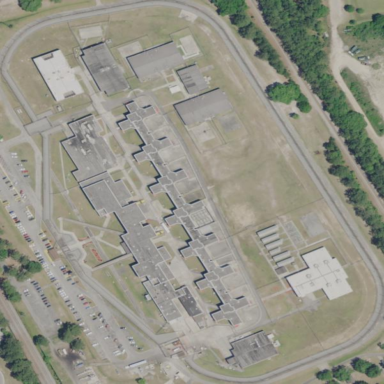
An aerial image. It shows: Prison surrounded by fence.